Question: My problem is simple. Suppose I have data with one response variable (y), and three explanatory variables (x1, x2, x3)...
'''
# Example data
set.seed(123)
my.data <- data.frame(y = c(seq(1,5,length=20)+rnorm(20)),
x1 = c(seq(5,1,length=20)+rnorm(20)),
x2 = c(seq(1,10, length=20)+rnorm(20)),
x3 = rnorm(20))
'''
I make a model. The only interactions in which I am in are these ():
'''
# Model creation
m1 <- lm(y ~ x1*x2*x3, data = my.data); summary(m1)
# x1:x2 -0.05754 0.06413 -0.897 0.387
# x1:x3 -0.47773 1.18781 -0.402 0.695
# x2:x3 -0.14915 0.48975 -0.305 0.766
'''
in desired way (heatmap) by this code but . For example intraction of "x1:x2"
'''
# required packages
library(rms)
library(lattice)
ddI <- datadist(my.data)
options(datadist="ddI")
lininterp <- ols(y ~ x1*x2, data=my.data)
bplot(Predict(lininterp, x1=seq(c(min(my.data$x1)-1), c(max(my.data$x1)+1), length = 20),
x2=seq(c(min(my.data$x2)-1), c(max(my.data$x2)+1), length = 20)),
col.regions = colorRampPalette(c("red","yellow","darkgreen"))(100))
'''
I have more than 3 explanatory variables, so the plotting is quite annoying. , but it is above my R programming skills:

I did not found any 'R package' which can handle it, therefore I appreciate any helpful suggestions.
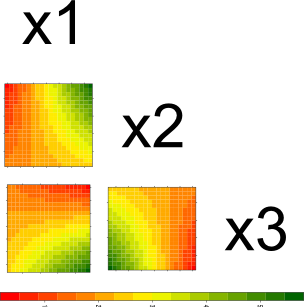
Answer: Here's a 'ggplot' solution. This assumes that the first column of 'my.data' has the response, and all the other columns are explanatory variables.

'''
library(ggplot2)
library(plyr) # for .(...)
vars <- colnames(my.data)[2:ncol(my.data)] # explanatory variables
vars <- data.frame(t(expand.grid(vars,vars)))
gg <- do.call(rbind,lapply(vars,function(v){
v <- as.character(v)
fit <- lm(formula(paste("y~",v[1],"*",v[2])),my.data)
r1 <- range(my.data[v[1]])
r2 <- range(my.data[v[2]])
df <- expand.grid(seq(r1[1],r1[2],length=20),seq(r2[1],r2[2],length=20))
colnames(df) <- v
df$pred <- predict(fit,newdata=df)
colnames(df) <- c("x","y","pred")
return(cbind(H=v[1],V=v[2],df))
}))
gg <- data.frame(gg) # ggplot needs a data frame
labels <- aggregate(cbind(x,y)~H+V,gg,mean) # labels for the diagonals
ggplot(gg)+
geom_tile(subset=.(as.numeric(H) < as.numeric(V)),aes(x,y,fill=pred),height=1,width=1)+
geom_text(data=labels, subset=.(H==V),aes(x,y,label=H),size=8)+
facet_grid(V~H,scales="free")+
scale_x_continuous(expand=c(0,0))+scale_y_continuous(expand=c(0,0))+
scale_fill_gradientn(colours=colorRampPalette(c("red","yellow","darkgreen"))(100))+
theme_bw()+
theme(panel.grid=element_blank())
'''
A couple of notes:
- 'height''width''geom_tile(...)'<URL>'